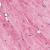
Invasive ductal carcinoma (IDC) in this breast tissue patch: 0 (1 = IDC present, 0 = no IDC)